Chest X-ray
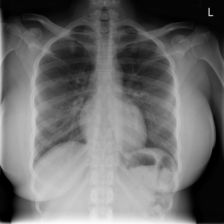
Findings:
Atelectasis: negative
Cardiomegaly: negative
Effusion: negative
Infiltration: negative
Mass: negative
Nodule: negative
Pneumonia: negative
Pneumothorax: negative
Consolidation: negative
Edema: negative
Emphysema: negative
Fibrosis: negative
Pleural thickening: negative
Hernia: negative